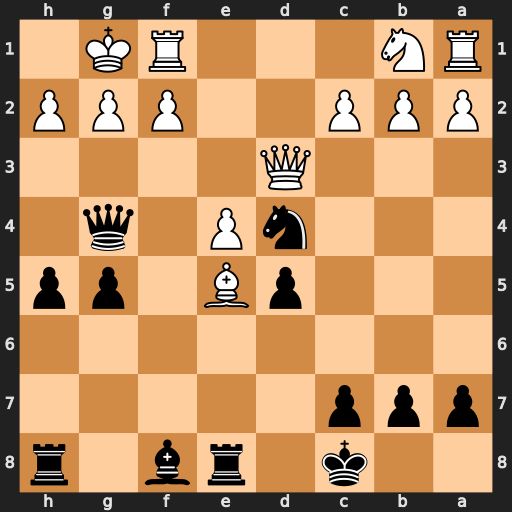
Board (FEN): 2k1rb1r/ppp5/8/3pB1pp/3nP1q1/3Q4/PPP2PPP/RN3RK1
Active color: b
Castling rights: -
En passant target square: -
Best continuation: Ne2+ Qxe2 Qxe2